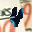
Label: 4